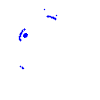
Particle: electron